Question: The following is a cut from my registration page. How can i make all the text-fields aligned ?
This form looks ugly.

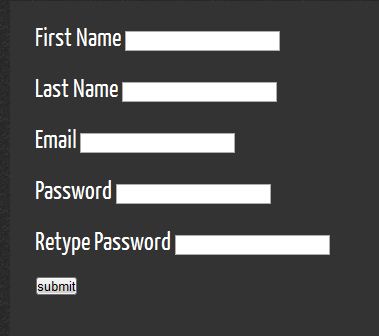
Answer: Use a table with two cells
then do CSS text-align to have them aligned. For the button you can use colspan=2 and put it in the center.
I know tables are not for layout, but from my experiences they are the easiest to align fields with.